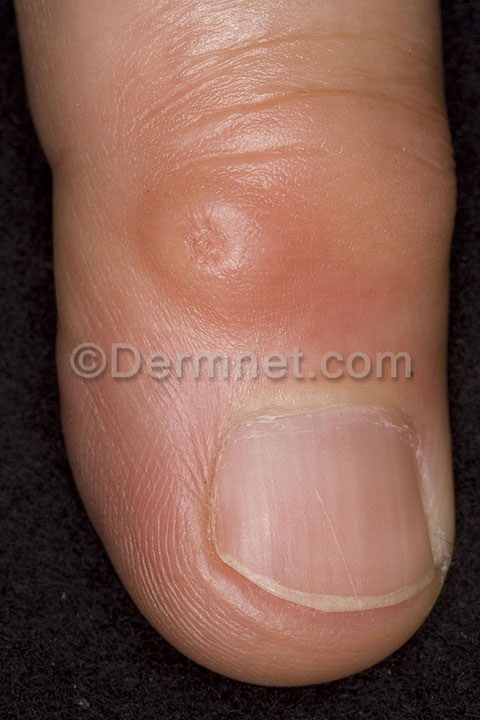
Disease: Nail Fungus and other Nail Disease